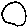
Label: circle